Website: lowes
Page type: delivery-shipping
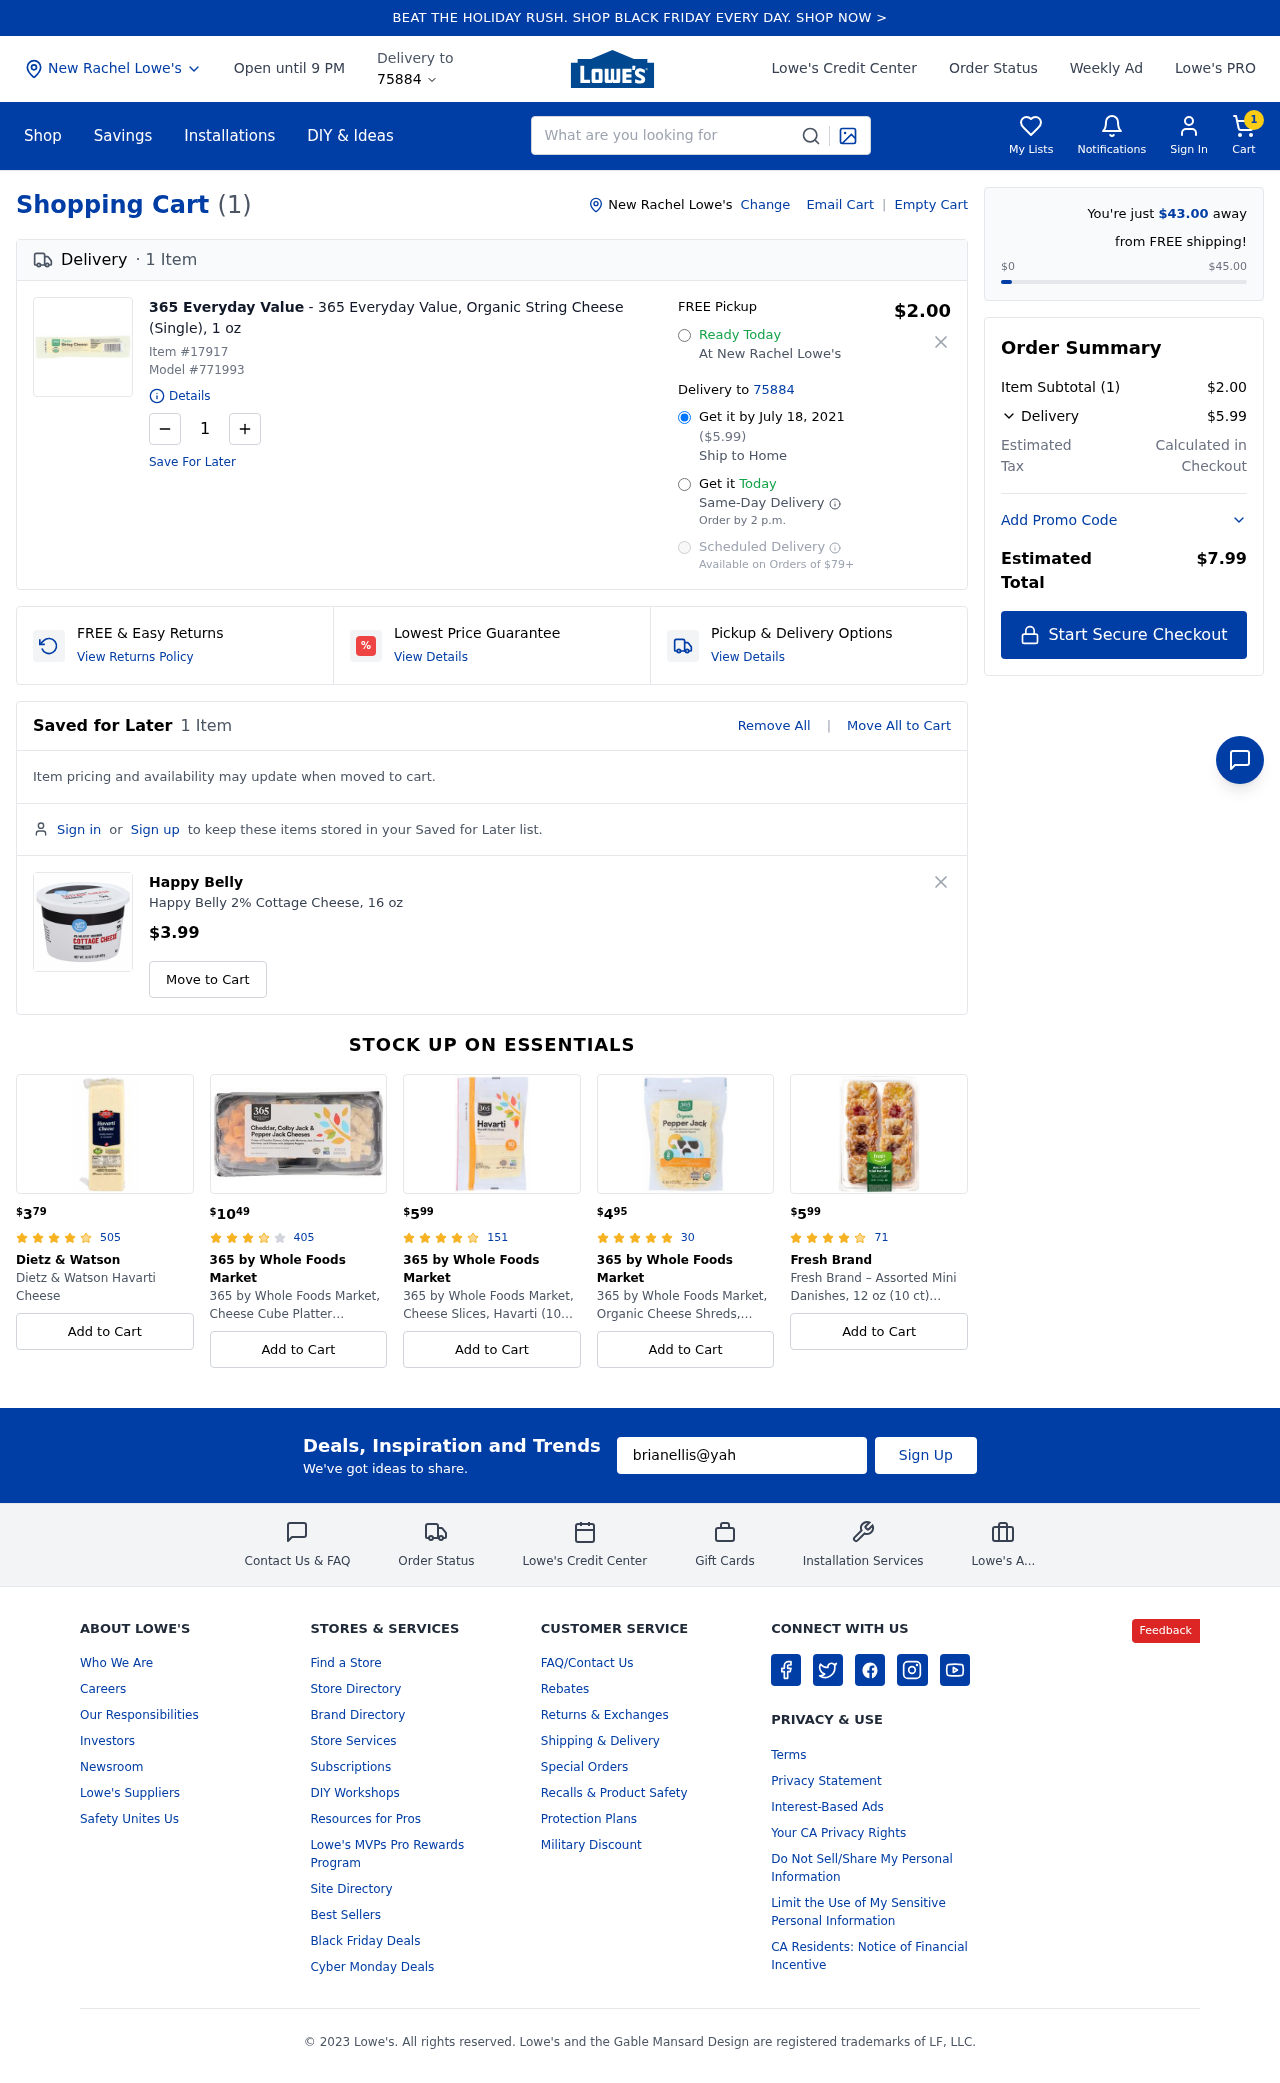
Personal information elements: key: PII_CITY
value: New Rachel
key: PII_EMAIL
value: brianellis@yahoo.com
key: PII_POSTCODE
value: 75884
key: PII_CITY2
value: New Rachel
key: PII_CITY3
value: New Rachel
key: PII_POSTCODE_FULL
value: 75884
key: PII_POSTCODE_NUMERIC
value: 75884
Product elements: key: PRODUCT1_BRAND
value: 365 Everyday Value
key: PRODUCT1_NAME
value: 365 Everyday Value, Organic String Cheese (Single), 1 oz
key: PRODUCT1_PRICE
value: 2
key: PRODUCT1_QUANTITY
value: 1
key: PRODUCT2_BRAND
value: Happy Belly
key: PRODUCT2_NAME
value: Happy Belly 2% Cottage Cheese, 16 oz
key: PRODUCT2_PRICE
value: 3.99
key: PRODUCT1_ITEM_NUMBER
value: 17917
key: PRODUCT1_MODEL_NUMBER
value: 771993
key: PRODUCT3_PRICE
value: $379
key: PRODUCT3_NUM_RATINGS
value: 505
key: PRODUCT3_BRAND
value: Dietz & Watson
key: PRODUCT3_NAME
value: Dietz & Watson Havarti Cheese
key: PRODUCT4_PRICE
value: $1049
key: PRODUCT4_NUM_RATINGS
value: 405
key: PRODUCT4_BRAND
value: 365 by Whole Foods Market
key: PRODUCT4_NAME
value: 365 by Whole Foods Market, Cheese Cube Platter (Cheddar, Colby Jack &Monterey Jack Cheese with Jalap
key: PRODUCT5_PRICE
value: $599
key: PRODUCT5_NUM_RATINGS
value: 151
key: PRODUCT5_BRAND
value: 365 by Whole Foods Market
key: PRODUCT5_NAME
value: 365 by Whole Foods Market, Cheese Slices, Havarti (10 Slices), 8 Ounce
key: PRODUCT6_PRICE
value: $495
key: PRODUCT6_NUM_RATINGS
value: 30
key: PRODUCT6_BRAND
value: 365 by Whole Foods Market
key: PRODUCT6_NAME
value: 365 by Whole Foods Market, Organic Cheese Shreds, Pepper Jack, 8 Ounce
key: PRODUCT7_PRICE
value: $599
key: PRODUCT7_NUM_RATINGS
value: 71
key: PRODUCT7_BRAND
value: Fresh Brand
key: PRODUCT7_NAME
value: Fresh Brand – Assorted Mini Danishes, 12 oz (10 ct) FROZEN
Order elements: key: ORDER_NUM_ITEMS
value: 1
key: ORDER_DELIVERY_DATE
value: July 18, 2021
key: ORDER_SHIPPING_COST
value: $5.99
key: AWAY_FROM_FREE_SHIPPING
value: $43.00
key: ORDER_SUBTOTAL
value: $2.00
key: ORDER_TOTAL
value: $7.99
Search elements: key: HEADER_SEARCH
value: What are you looking for